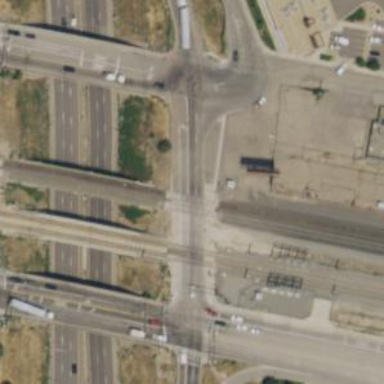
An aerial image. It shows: Secondary link road.